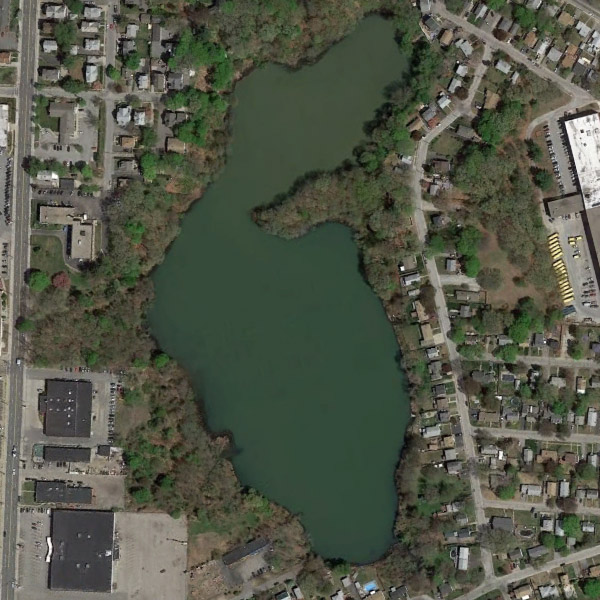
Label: Pond